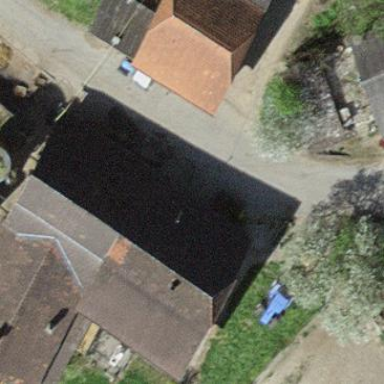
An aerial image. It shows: Farm building.